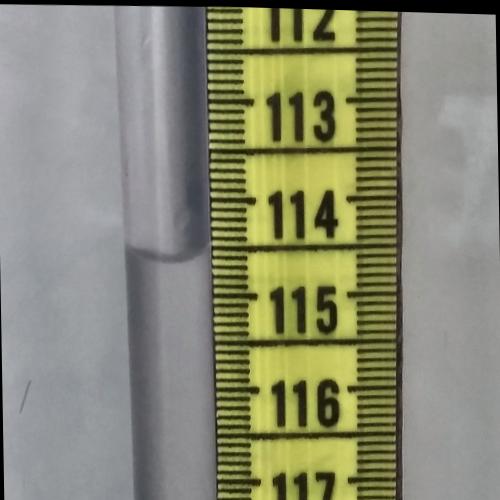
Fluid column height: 114.6 cm